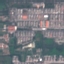
Label: Residential